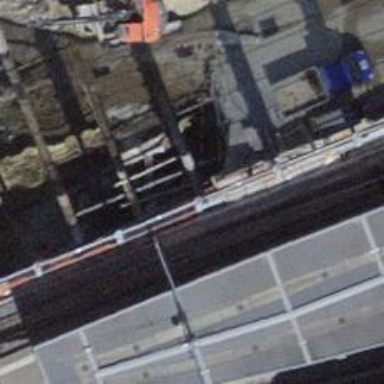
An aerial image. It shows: Abandoned railway.